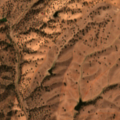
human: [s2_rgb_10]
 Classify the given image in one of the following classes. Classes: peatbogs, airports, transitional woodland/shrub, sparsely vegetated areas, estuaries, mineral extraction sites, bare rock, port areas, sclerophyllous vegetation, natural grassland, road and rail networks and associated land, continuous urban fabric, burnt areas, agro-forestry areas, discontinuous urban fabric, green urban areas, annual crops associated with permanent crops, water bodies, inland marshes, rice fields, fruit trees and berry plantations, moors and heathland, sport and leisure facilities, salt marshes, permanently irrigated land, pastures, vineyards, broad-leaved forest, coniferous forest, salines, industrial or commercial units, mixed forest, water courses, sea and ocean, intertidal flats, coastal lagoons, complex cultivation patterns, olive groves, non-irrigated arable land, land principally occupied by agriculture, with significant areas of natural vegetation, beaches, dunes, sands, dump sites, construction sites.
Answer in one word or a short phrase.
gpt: non-irrigated arable land, agro-forestry areas, transitional woodland/shrub